Question: Sip (session initiation protocol) does not understand websocket so we need sip proxy which is basically a translator between sip and websocket.

i am following this architecture for sip handshaking with web socket. I have few questions
which sip proxy must be used to make audio and video call. and in the Gateway to SIP module i am using ASTERISK. how asterisk can be used for video call is there any codec available for video call? Please share some useful links.
Your kind answers will be highly appreciated.
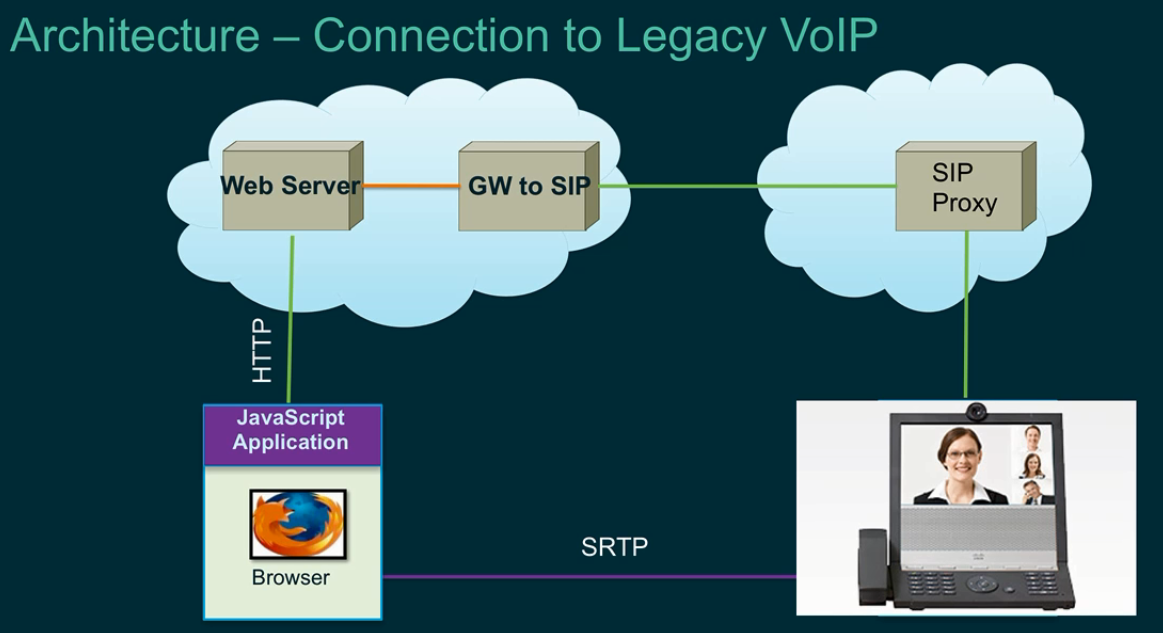
Answer: - - - - - -
Asterisk/kamailio/freeswitch are likely to handle most of the above for the simple cases (1 to 1, audio). For anything complicated, you're on your own. You might want to look at respoke.io that was made by digium, the company behind asterisk.